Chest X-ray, PA view. Patient: 46 years old, sex F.
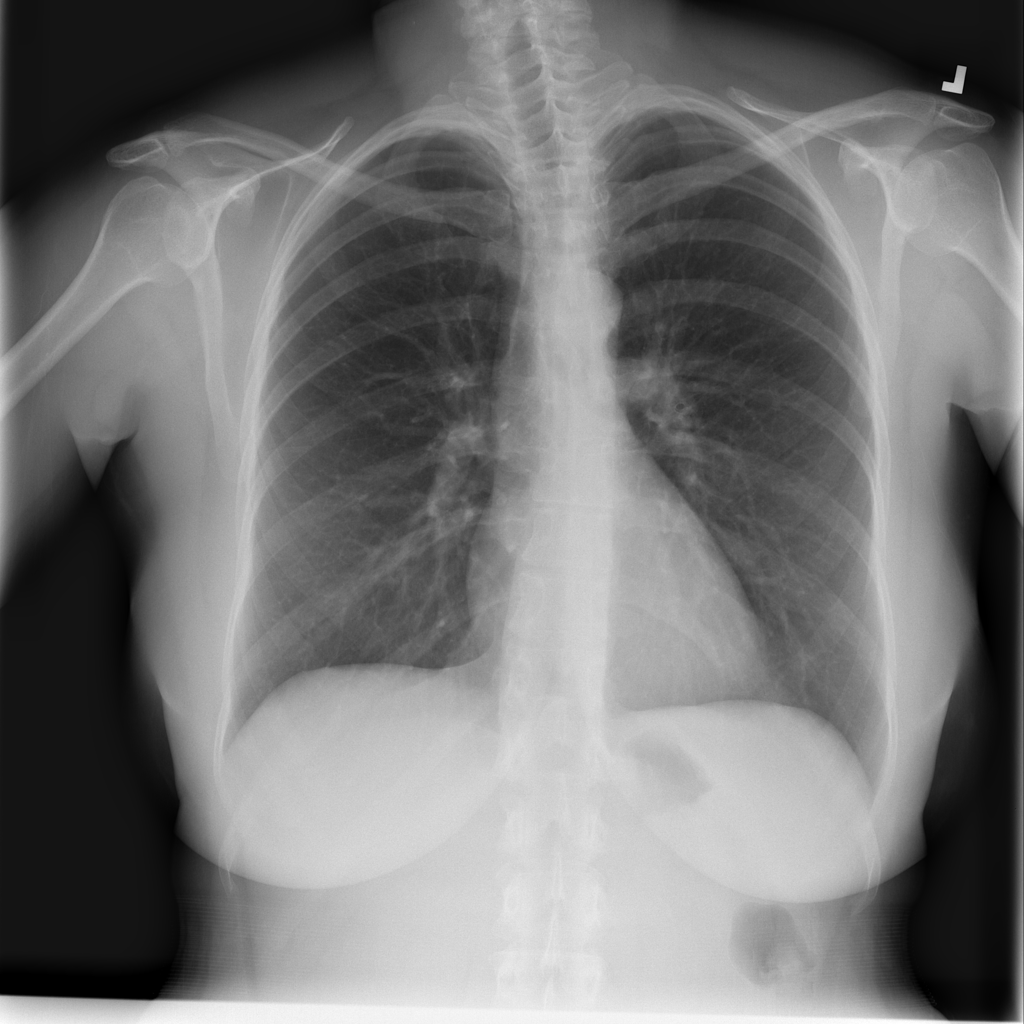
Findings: No Finding